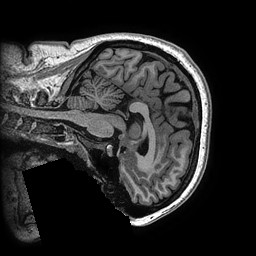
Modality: T1w
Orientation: sagittal
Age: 21
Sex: female
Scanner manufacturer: ge
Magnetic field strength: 3 T
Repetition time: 0.006952 s
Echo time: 0.00292 s